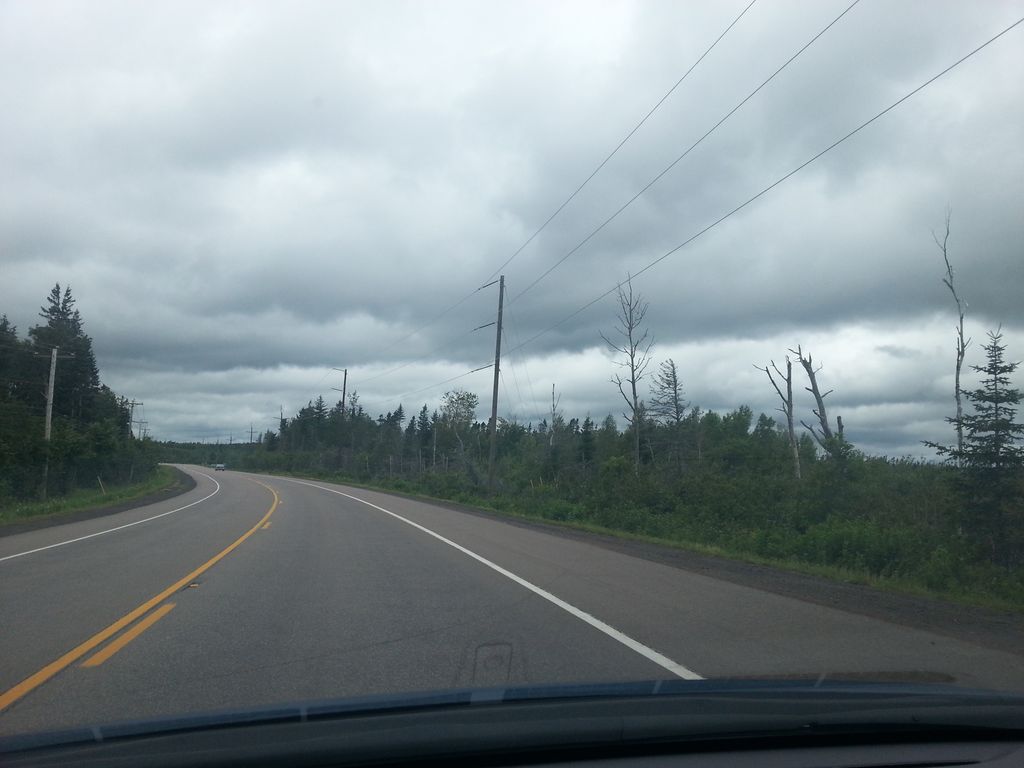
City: charlottetown